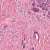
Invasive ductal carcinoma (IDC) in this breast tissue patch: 1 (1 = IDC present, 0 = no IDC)